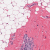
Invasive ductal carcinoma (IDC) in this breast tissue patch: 0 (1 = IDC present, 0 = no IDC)